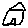
Label: house